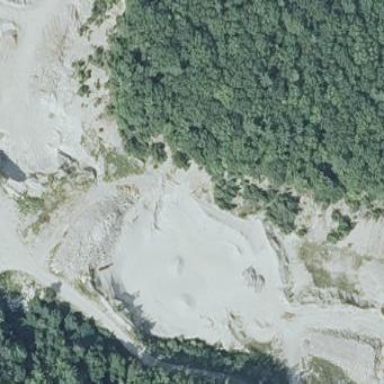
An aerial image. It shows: Quarry area.